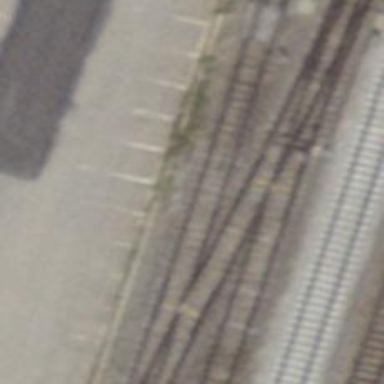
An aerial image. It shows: Railway switch.